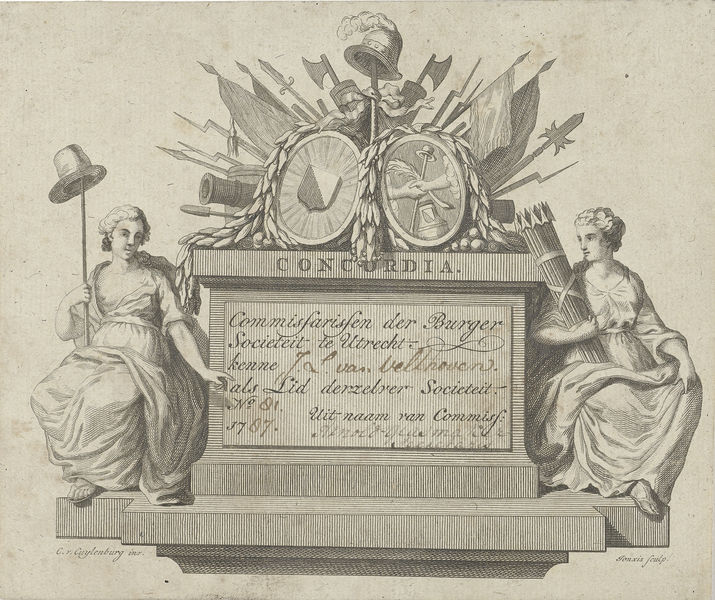
Titel: Bewijs van lidmaatschap van burgersociëteit Concordia
Künstler: Pieter Hendrik Jonxis
Standort: Amsterdam
Institution: Rijksmuseum
Schlagwörter: frauen, geste, hut, kleider, zylinder, falten, holland, hände, niederlande, oval, schrift, fahnen, stab, fahne, monochrom, französisch, lanze, denkmal, druck, jungfrau, stich, waffen, helm, niederländisch, wappen, axt, kanonen, speer, kupferstich, köcher, pfeile, latein, schilde, wappenschild, soldatenhelm, concordia, concurdia